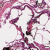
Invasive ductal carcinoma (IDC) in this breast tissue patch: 0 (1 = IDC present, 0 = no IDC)